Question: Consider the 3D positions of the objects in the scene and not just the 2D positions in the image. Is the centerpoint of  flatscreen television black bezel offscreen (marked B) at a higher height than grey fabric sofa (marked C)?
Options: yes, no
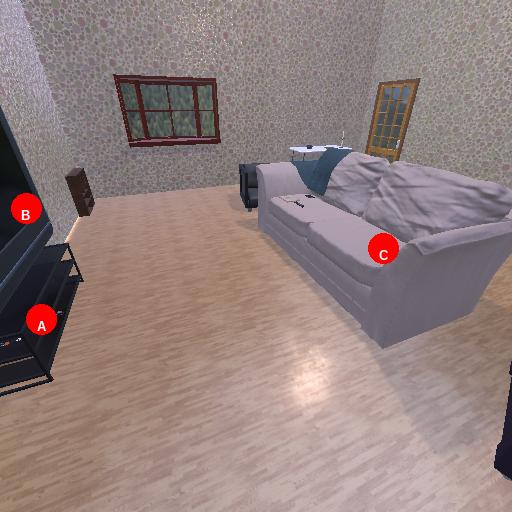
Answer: yes